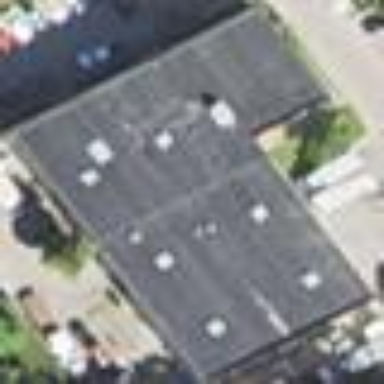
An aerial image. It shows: Building with flat roof.